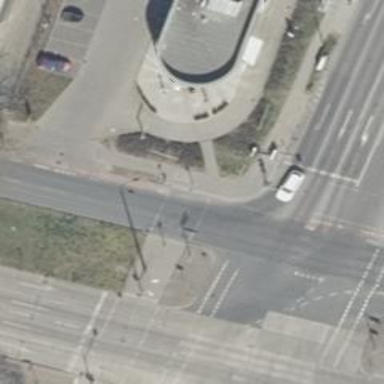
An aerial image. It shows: Crossing with traffic signals.